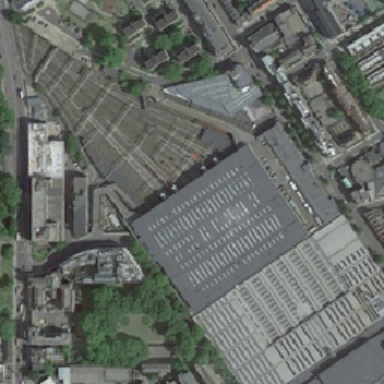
The railway station covers a large area .